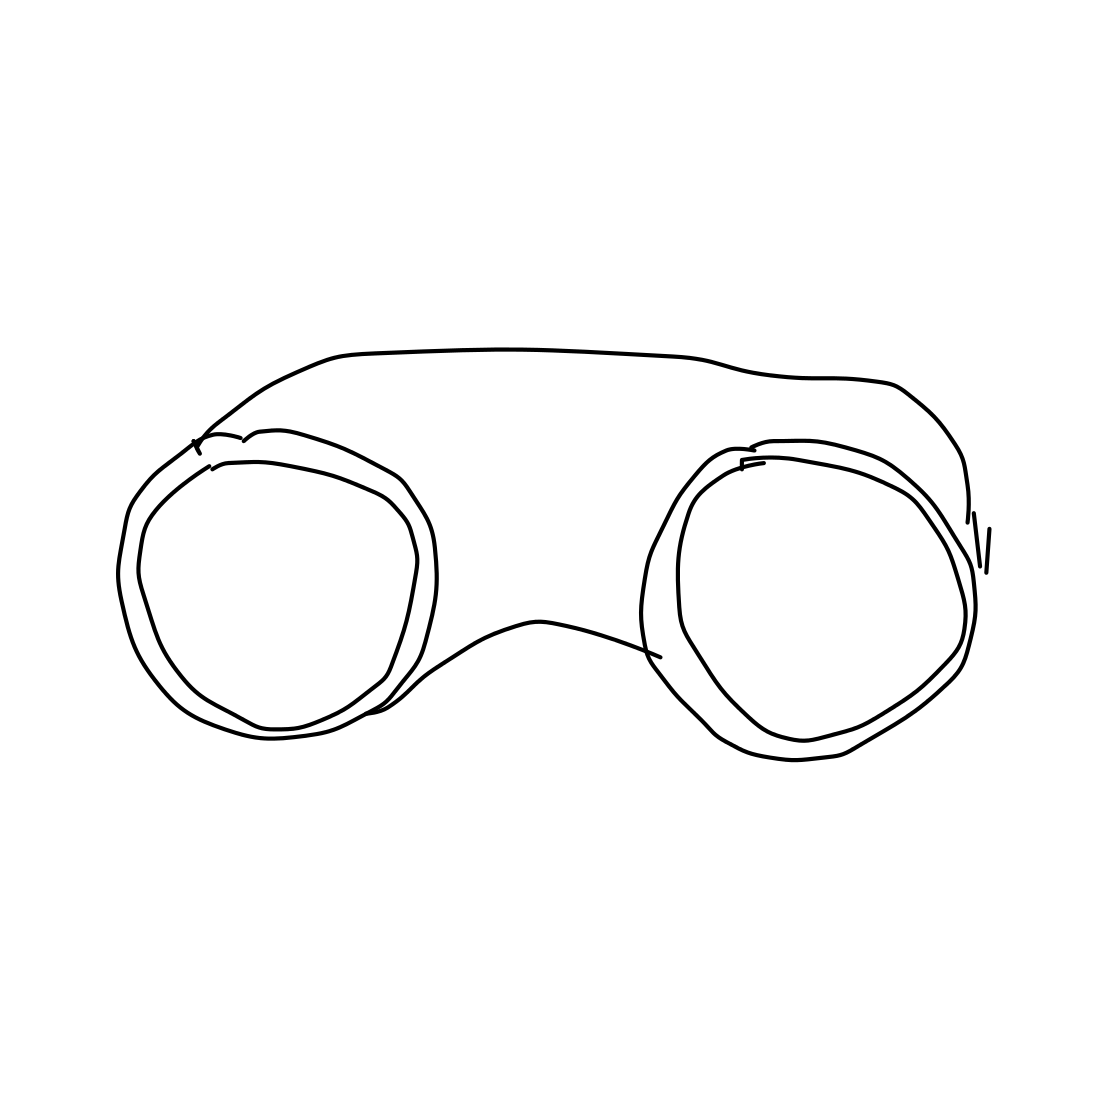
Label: binoculars